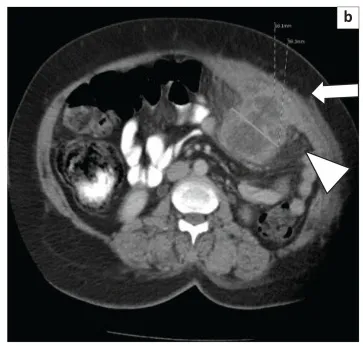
An eccentric thickened wall of the distal transverse colon (black arrow). With a focal, walled-off intra-abdominal fluid collection, extending from the wall of the transverse colon to the left anterior abdominal wall (white arrow). Invasion and thickening of the transversalis and rectus abdominis muscles was noted (white arrow). There was associated increased density and stranding in the pericolic fat and adjacent abdominal wall fat from the inflammation (arrowhead).
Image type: radiology (ct)